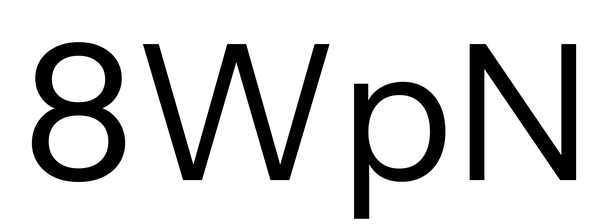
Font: InstrumentSans_Regular